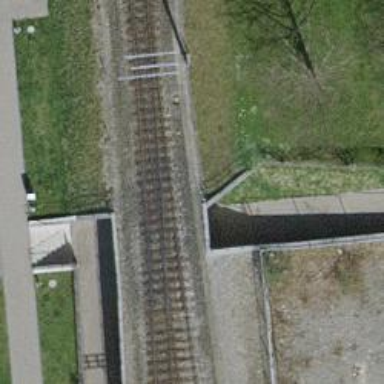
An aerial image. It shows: Railway switch.